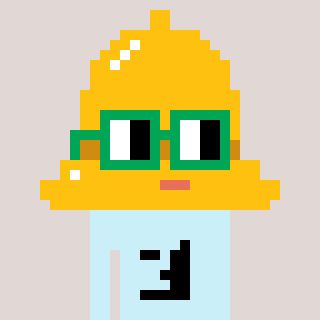
a pixel art character with square green glasses, a bell-shaped head and a cold-colored body on a warm background